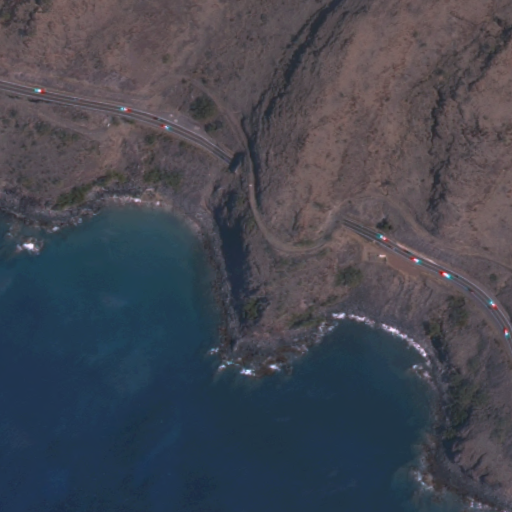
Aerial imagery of cliff(s) in Hawaii named Aalaloloa Pali containing only unknown